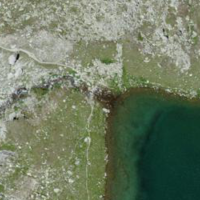
EUNIS habitat code: 48
Species observed at this site:
Geum montanum